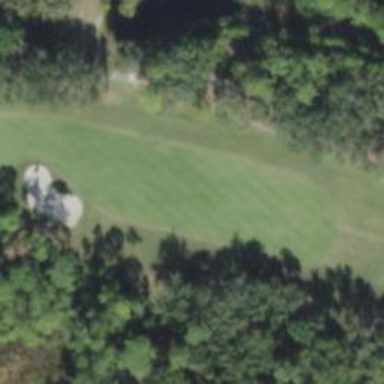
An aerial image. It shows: Golf hole.